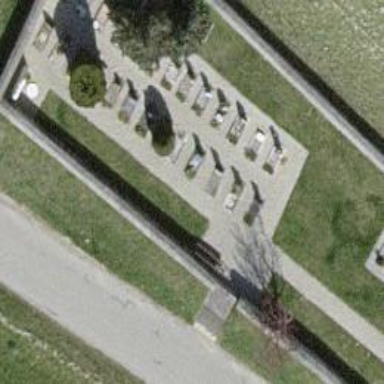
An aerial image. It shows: Cemetery.